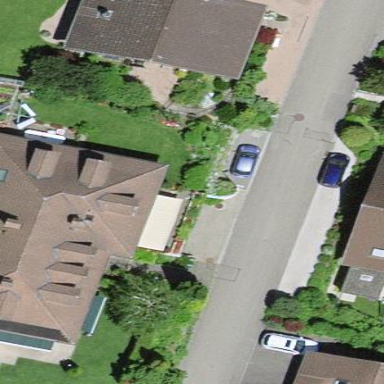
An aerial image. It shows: Simple house.